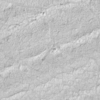
Label: not_dusty